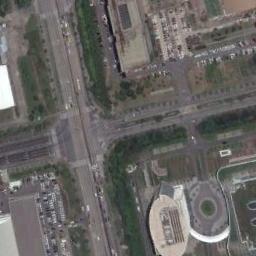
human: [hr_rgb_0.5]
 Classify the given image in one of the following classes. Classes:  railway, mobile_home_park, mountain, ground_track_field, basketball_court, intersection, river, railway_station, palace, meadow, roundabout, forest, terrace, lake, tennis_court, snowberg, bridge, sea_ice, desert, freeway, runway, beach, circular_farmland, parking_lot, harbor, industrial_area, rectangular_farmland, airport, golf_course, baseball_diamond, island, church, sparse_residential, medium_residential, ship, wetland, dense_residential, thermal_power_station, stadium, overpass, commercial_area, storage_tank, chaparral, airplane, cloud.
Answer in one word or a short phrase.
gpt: intersection